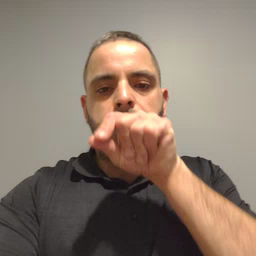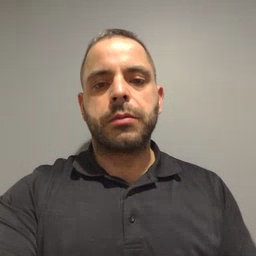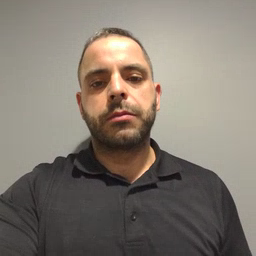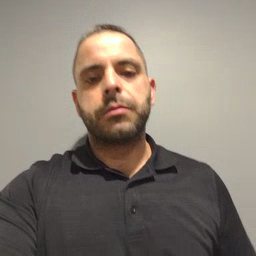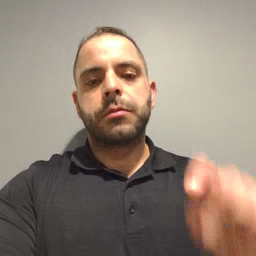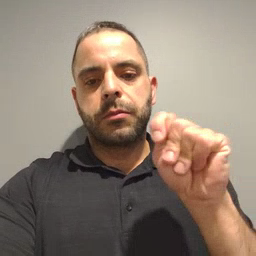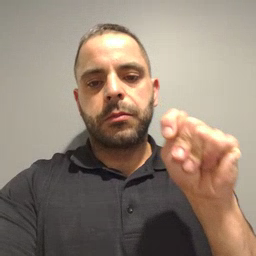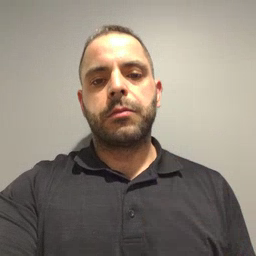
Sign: potty